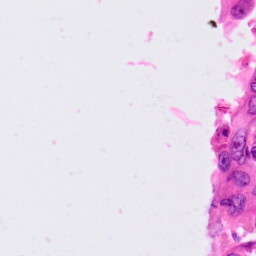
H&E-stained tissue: Lung